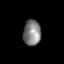
Tissue: prostate
Cell type: Myeloid cells
Senescence score: 0.3597
Nuclear area (px): 447
Mean DAPI intensity: 125.528